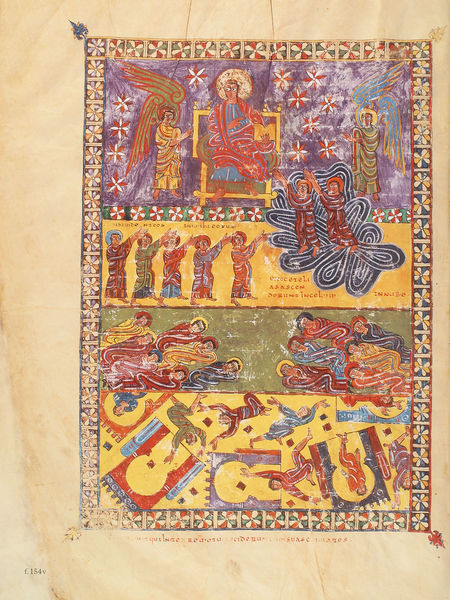
Titel: Beatus-Manuskript
Künstler: Magius
Institution: New York, Pierpont Morgan Library
Schlagwörter: blau, flügel, gott, gelb, menschen, sitzen, bunt, hochformat, ornament, teppich, bibel, rahmen, bild, stoff, blatt, engel, farbig, liegen, farbe, grafik, graphik, lila, figuren, könig, thron, buch, stern, seite, text, beten, buchseite, heiligenschein, jesus, mittelalter, priester, heilige, heilig, gruß, buchmalerei, vierteilig, teppich stoff